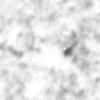
Label: no_change